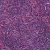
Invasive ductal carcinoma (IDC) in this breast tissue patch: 1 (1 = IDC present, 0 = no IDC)